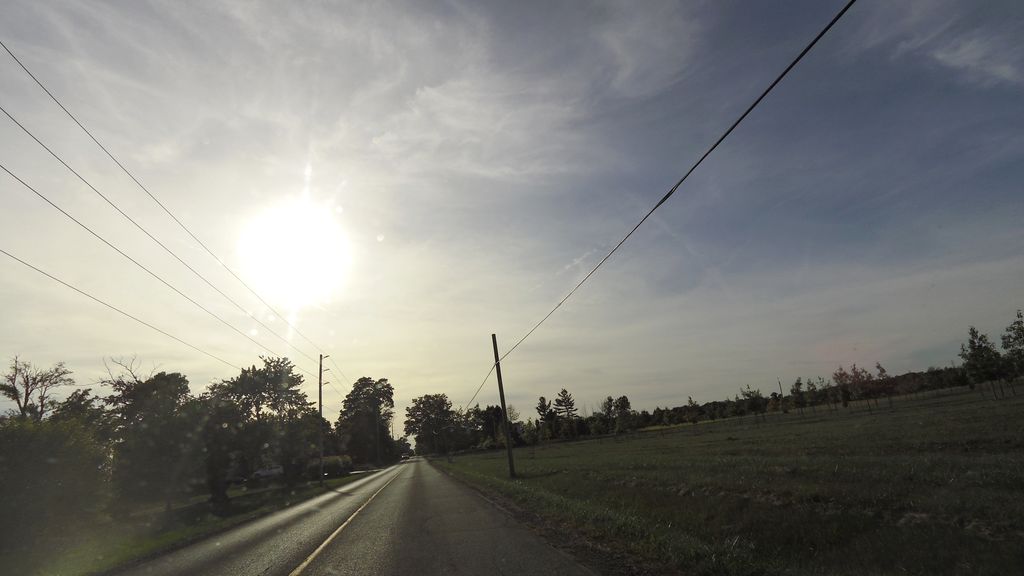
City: hamilton